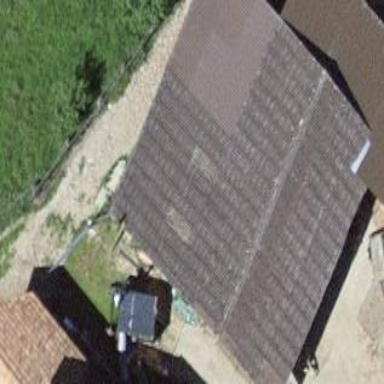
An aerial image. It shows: Shed building.